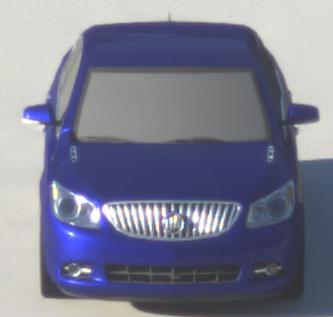
Make: Buick
Model: LaCrosse
Detailed model: Gen. 2
Model produced from: 2009
Model produced until: 2016
Doors: 4
Color: blue
Road condition: dry road
Daytime: sunrise or sunset
Contrast: medium contrast